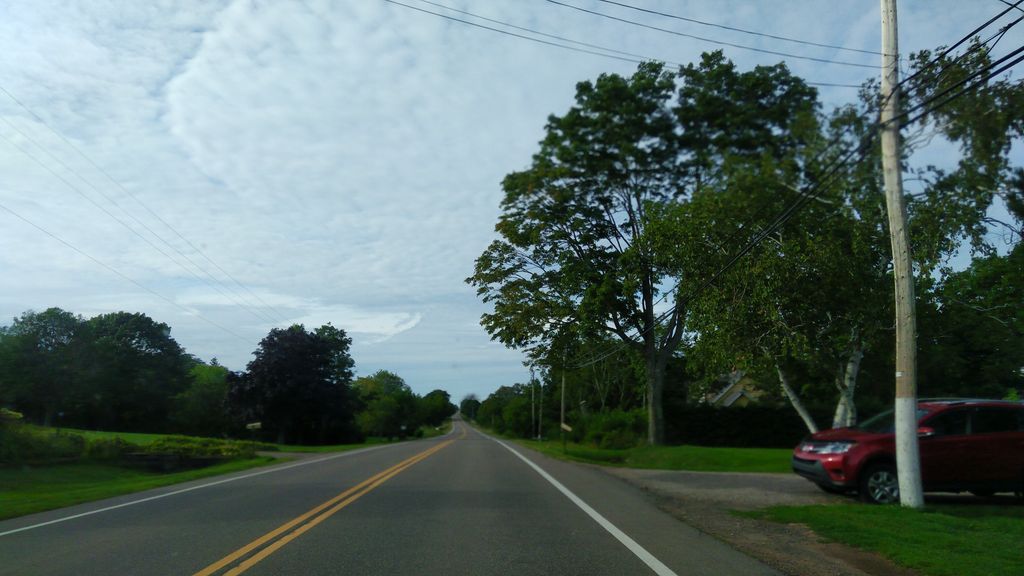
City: charlottetown